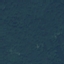
Label: Forest